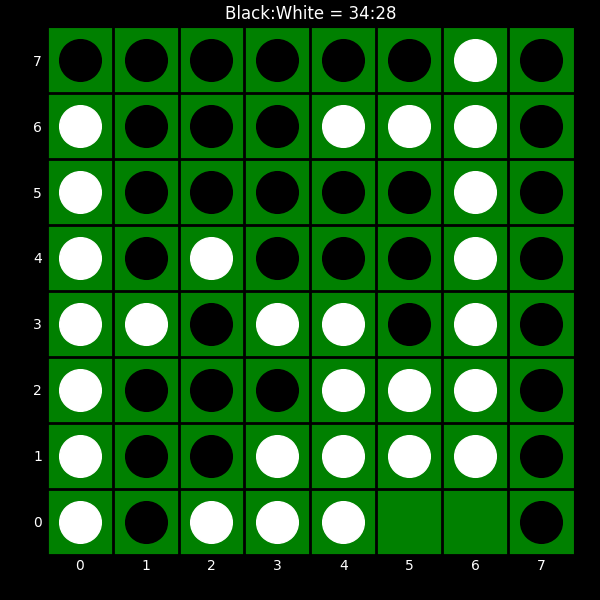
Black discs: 34
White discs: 28